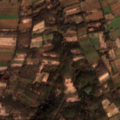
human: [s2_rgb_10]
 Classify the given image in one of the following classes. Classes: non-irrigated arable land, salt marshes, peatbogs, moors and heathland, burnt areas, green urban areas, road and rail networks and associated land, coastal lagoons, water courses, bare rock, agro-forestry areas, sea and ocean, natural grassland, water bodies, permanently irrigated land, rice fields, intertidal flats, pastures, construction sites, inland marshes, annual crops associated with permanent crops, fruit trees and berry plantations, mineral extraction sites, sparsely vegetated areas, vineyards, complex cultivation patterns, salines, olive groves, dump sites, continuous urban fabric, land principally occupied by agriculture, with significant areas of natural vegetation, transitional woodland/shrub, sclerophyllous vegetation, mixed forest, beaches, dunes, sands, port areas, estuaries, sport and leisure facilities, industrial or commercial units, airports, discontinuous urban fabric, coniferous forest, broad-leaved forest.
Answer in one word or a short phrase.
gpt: complex cultivation patterns, land principally occupied by agriculture, with significant areas of natural vegetation, broad-leaved forest